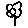
Label: flower